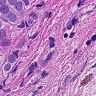
Metastatic tissue present: yes